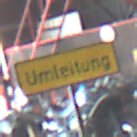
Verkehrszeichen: Umleitungsankuendigung
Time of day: Midday
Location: Indoor (Urban)
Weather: NotSpecified
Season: NotSpecified
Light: Natural